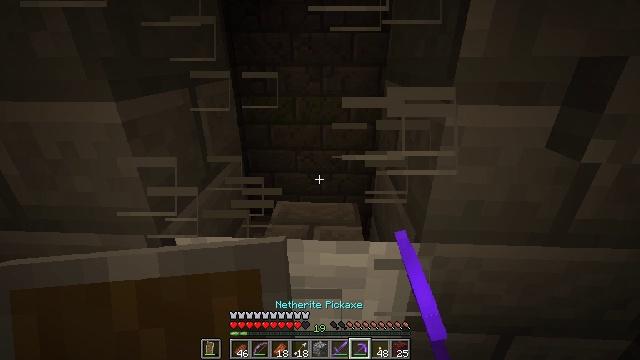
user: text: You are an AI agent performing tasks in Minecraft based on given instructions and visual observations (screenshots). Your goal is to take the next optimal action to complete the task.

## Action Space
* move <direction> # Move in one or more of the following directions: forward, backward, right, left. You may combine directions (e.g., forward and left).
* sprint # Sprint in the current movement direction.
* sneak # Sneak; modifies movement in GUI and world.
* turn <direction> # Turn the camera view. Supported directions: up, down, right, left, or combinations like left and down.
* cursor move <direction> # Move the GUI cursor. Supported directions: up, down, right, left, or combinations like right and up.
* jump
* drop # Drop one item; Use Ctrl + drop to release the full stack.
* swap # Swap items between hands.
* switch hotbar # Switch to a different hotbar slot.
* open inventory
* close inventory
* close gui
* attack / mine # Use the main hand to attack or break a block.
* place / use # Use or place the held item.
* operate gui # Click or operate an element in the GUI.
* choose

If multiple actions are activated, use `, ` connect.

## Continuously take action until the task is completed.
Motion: motion action
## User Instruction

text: Smash the iron door for recycling.
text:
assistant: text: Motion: attack / mine